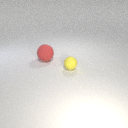
large red rubber sphere to the left of small yellow rubber sphere